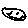
Label: smiley face